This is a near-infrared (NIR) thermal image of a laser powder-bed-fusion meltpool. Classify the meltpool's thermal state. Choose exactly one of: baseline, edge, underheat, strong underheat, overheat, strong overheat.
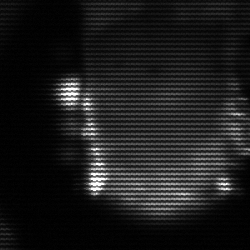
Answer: baseline